Brain MRI, t2w sequence, axial 2D slice.
Patient: age 30, sex M, weight 95 kg, height 1.95 m
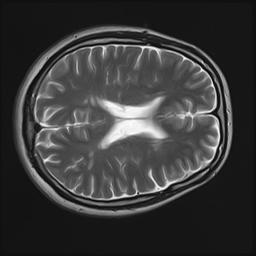